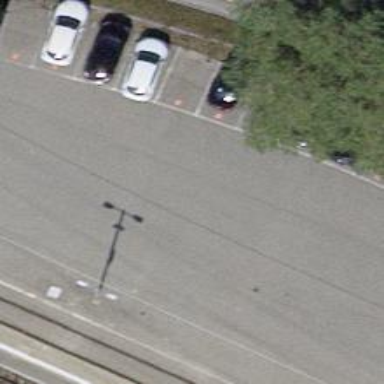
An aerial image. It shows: Parking area with surface parking. It includes park and ride facilities.